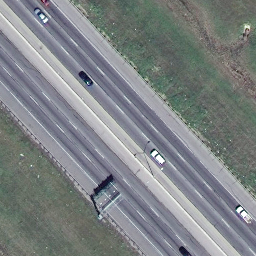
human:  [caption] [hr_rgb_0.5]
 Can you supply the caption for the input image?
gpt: Some cars are on the freeways and some plants beside the roads .

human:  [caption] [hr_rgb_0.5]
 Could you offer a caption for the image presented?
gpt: There are two straight freeways closed to each other with some cars on the roads .

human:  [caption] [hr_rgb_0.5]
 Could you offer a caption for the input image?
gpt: Two straight freeways closed to each other with some cars on the roads .

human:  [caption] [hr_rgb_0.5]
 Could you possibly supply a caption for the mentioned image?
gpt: There are two straight freeways closed to each other and some plants beside the roads .

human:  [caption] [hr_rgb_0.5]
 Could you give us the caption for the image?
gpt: There are some cars are on the freeways and some plants beside the roads .